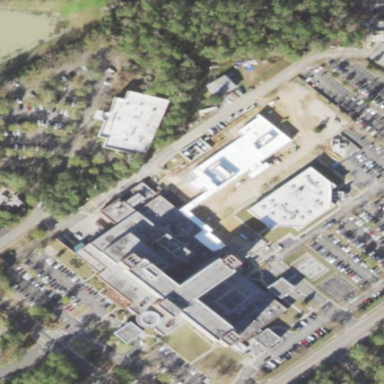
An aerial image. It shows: Hospital building with medical facilities.